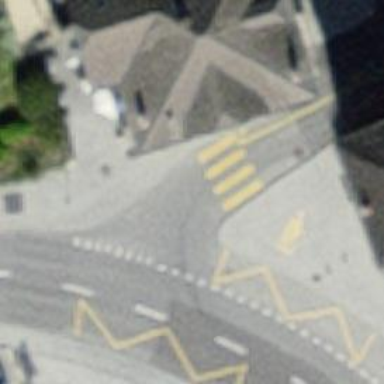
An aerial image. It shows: Uncontrolled road crossing with markings.